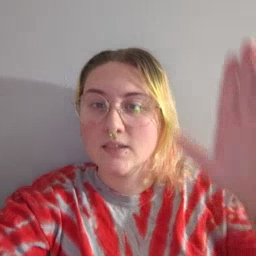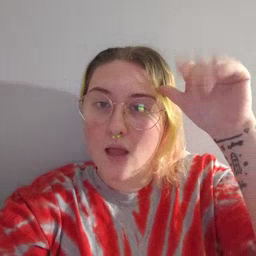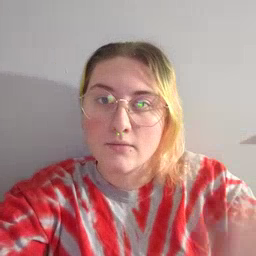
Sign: donkey